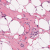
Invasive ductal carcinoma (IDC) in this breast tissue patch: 0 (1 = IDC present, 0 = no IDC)